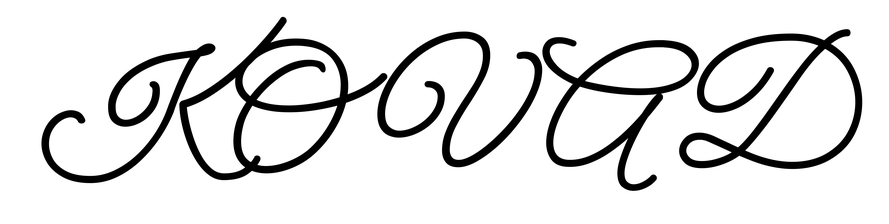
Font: MeowScript-Regular